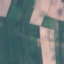
Land use / land cover: AnnualCrop